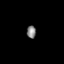
Tissue: lung
Cell type: T cells
Senescence score: 0.212
Nuclear area (px): 111
Mean DAPI intensity: 135.441